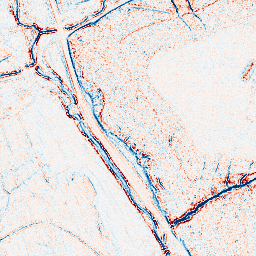
Category: edge_preserving
Decomposition family: bilateral
Decomposition parameters: d: 5
sigma_color: 75
sigma_space: 150
Upsampling method: cubic_mitchell
Upsampling parameters: scale: 8
Upsampling scale: 8